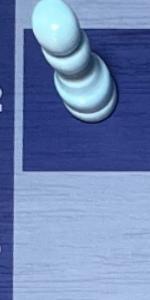
Label: Empty